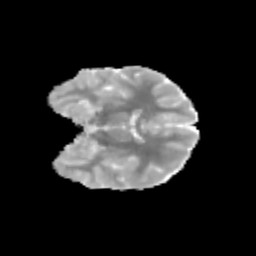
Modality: MD
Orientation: coronal
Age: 11
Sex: female
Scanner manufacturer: siemens
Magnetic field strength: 3 T
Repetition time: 3.8 s
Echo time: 0.07 s